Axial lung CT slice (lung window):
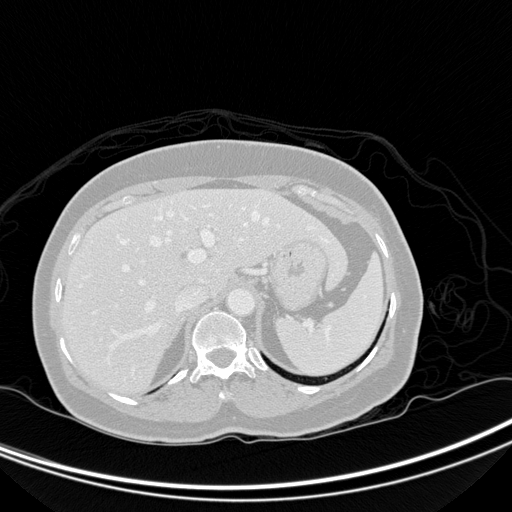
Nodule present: no